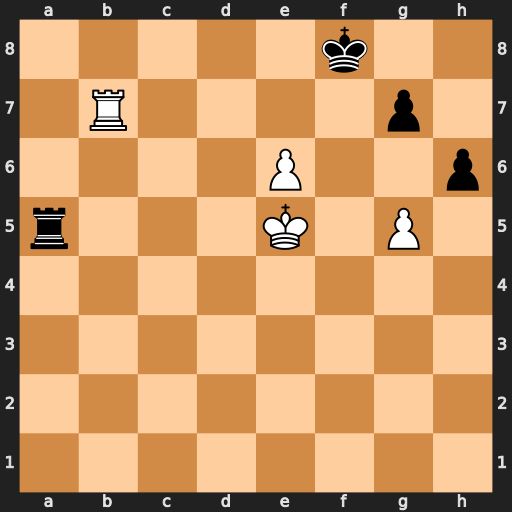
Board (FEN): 5k2/1R4p1/4P2p/r3K1P1/8/8/8/8
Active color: w
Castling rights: -
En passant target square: -
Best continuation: Kd6 Ra8 Rf7+